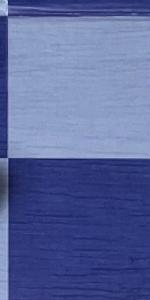
Label: Empty